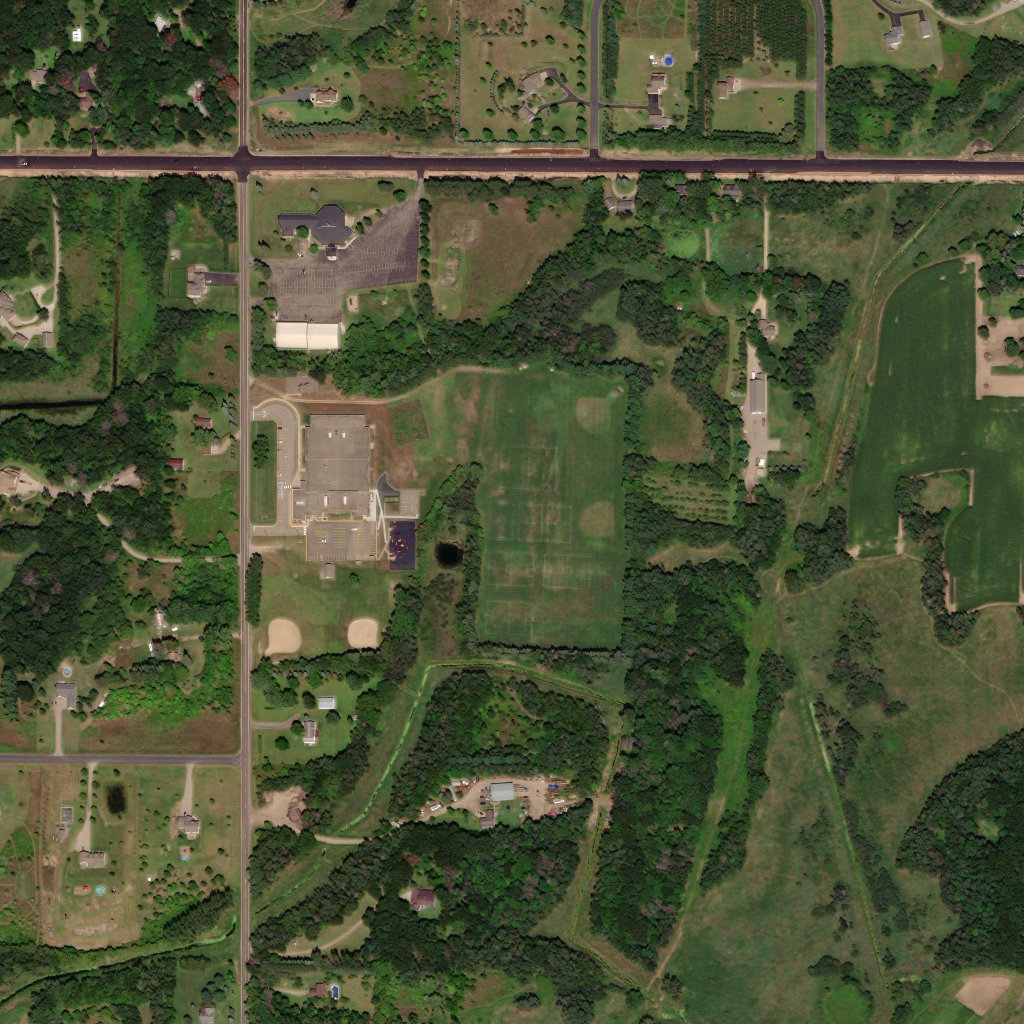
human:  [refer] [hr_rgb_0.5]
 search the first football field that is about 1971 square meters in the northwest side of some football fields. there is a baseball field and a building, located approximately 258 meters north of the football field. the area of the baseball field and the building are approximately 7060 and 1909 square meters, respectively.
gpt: <box>[[48, 44, 54, 47, 0]]</box>

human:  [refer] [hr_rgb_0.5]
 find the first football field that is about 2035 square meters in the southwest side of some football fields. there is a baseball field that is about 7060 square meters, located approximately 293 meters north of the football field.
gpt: <box>[[47, 58, 52, 62, 0]]</box>